Field crop: maize
Growth stage: 2
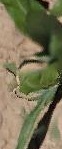
Species: maize